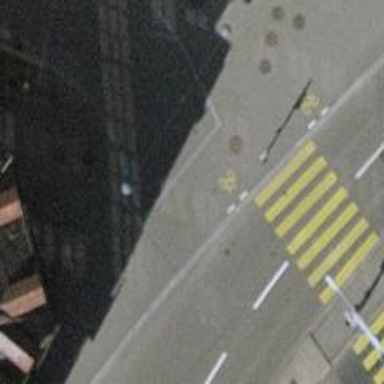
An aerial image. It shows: Table-style traffic calming feature.